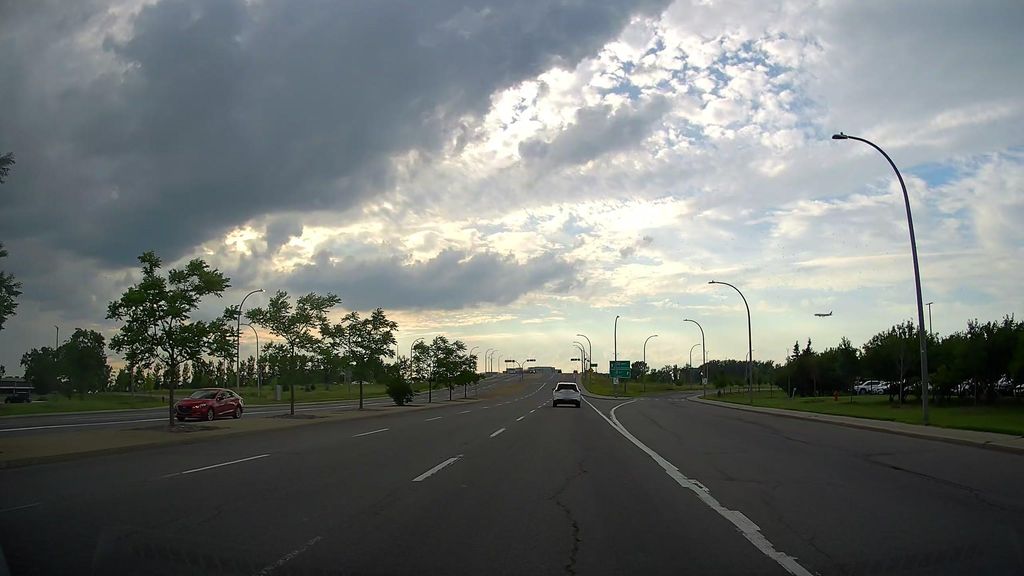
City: montreal